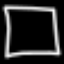
Label: square